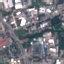
Land use / land cover class: Industrial